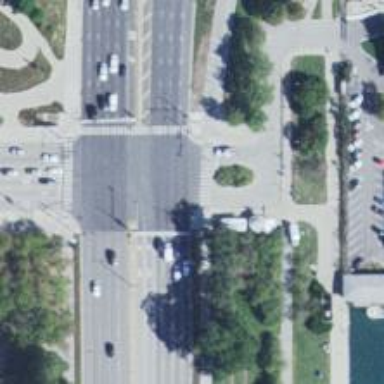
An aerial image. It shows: Marked crossing on asphalt path.